Question: I'm working on an image classification project, I've extracted curved lines from image using edge-detection, and need to classify them based on their curvature.
For example in the image below there are 3 kinds of line, the left line has a good curvature, the middle one has a not-bad curvature, and the right line has a very-bad curvature.

Thanks for your help
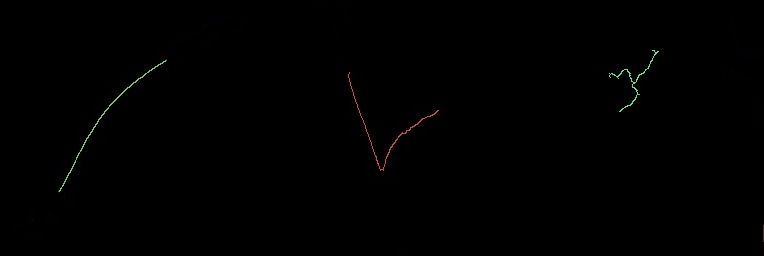
Answer: I see few possible measures to clasify:
Try approximate line with some approx eps then check how many segments approximate line, less segments the better line is. (This can make problems in most left case, when line contains from few segments)
Check bounding box size, less size better line
Check convexity defects.